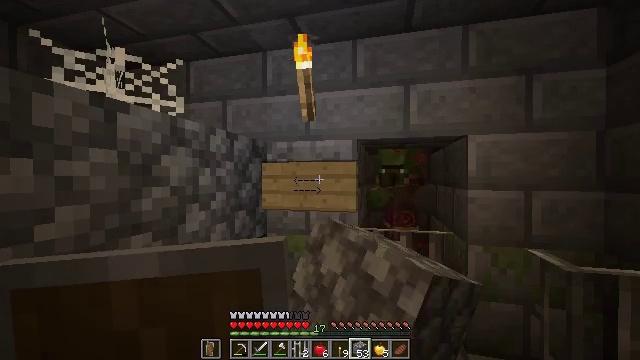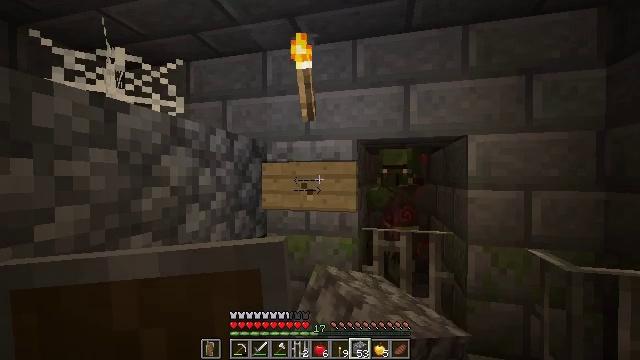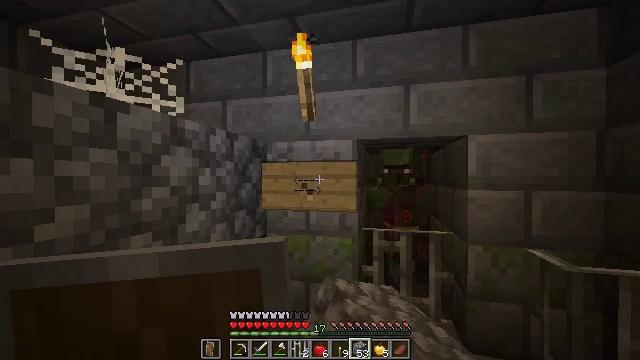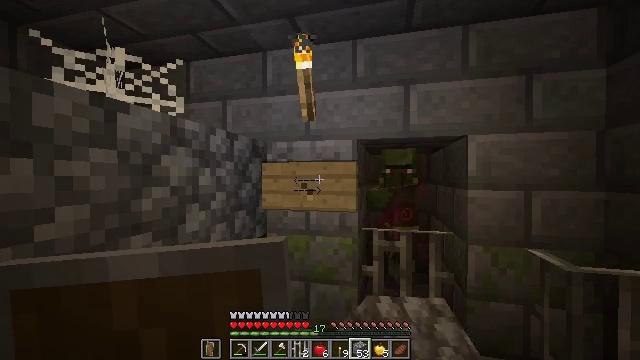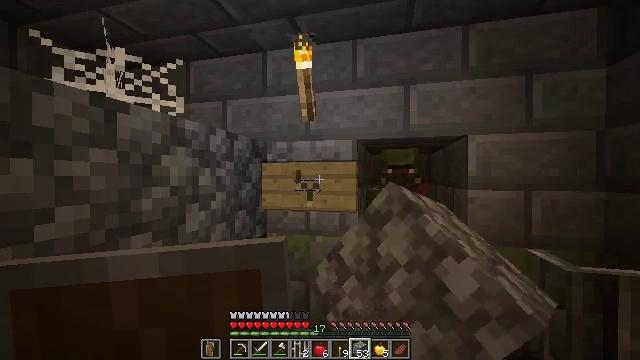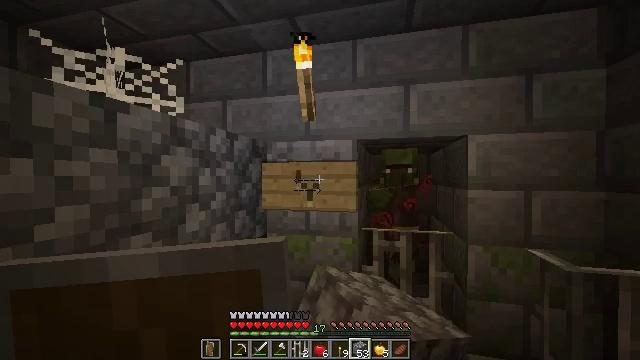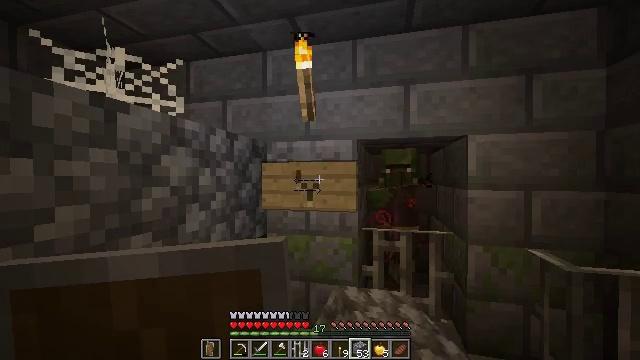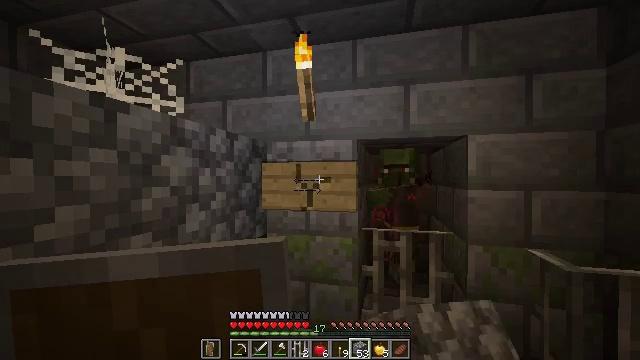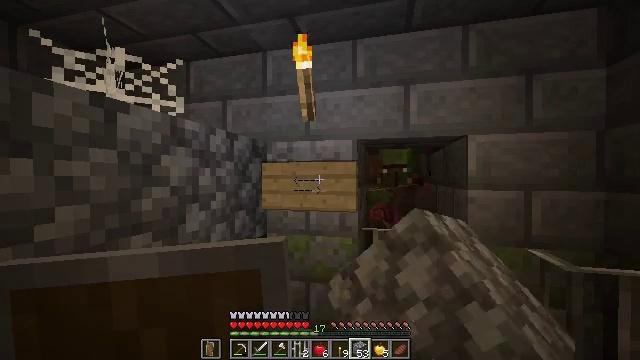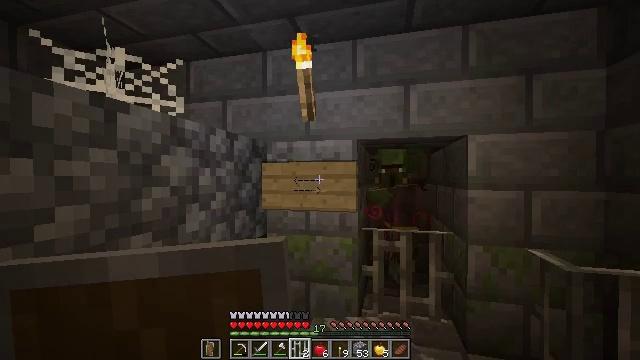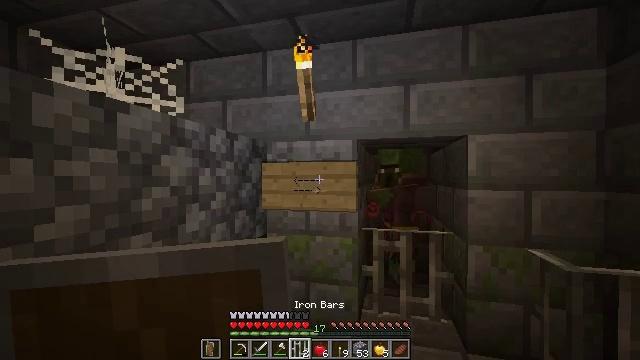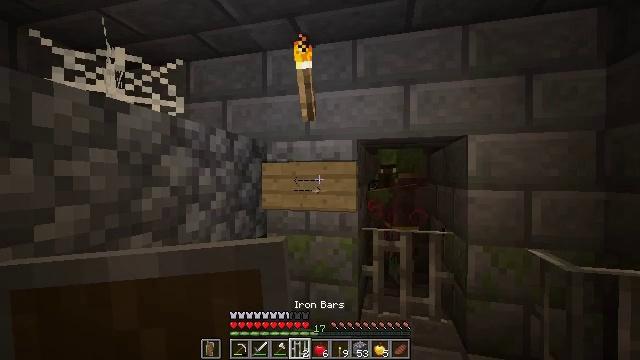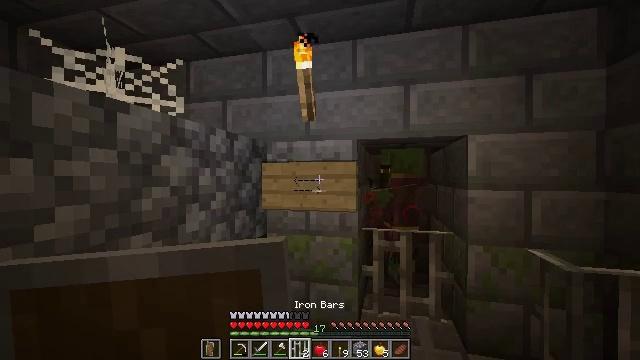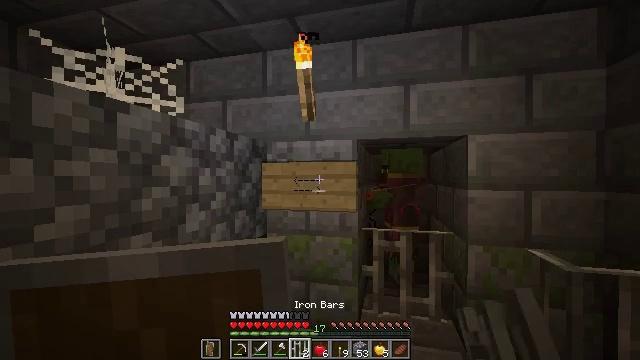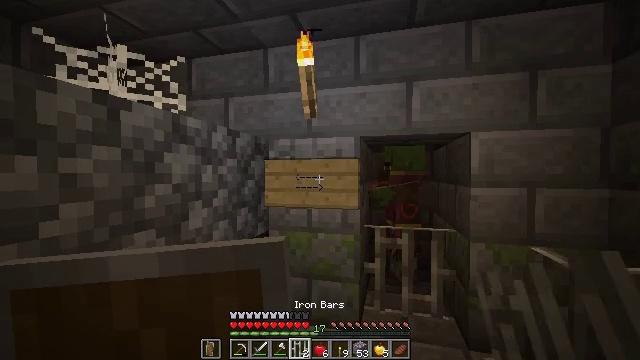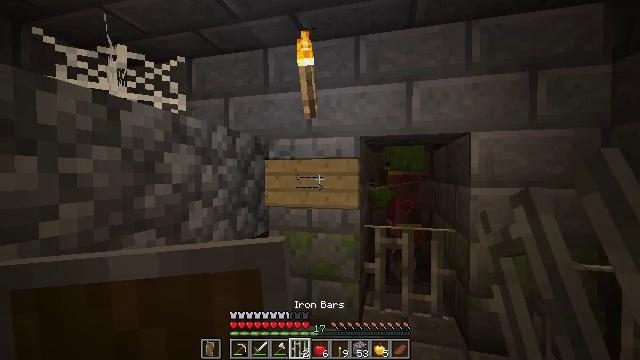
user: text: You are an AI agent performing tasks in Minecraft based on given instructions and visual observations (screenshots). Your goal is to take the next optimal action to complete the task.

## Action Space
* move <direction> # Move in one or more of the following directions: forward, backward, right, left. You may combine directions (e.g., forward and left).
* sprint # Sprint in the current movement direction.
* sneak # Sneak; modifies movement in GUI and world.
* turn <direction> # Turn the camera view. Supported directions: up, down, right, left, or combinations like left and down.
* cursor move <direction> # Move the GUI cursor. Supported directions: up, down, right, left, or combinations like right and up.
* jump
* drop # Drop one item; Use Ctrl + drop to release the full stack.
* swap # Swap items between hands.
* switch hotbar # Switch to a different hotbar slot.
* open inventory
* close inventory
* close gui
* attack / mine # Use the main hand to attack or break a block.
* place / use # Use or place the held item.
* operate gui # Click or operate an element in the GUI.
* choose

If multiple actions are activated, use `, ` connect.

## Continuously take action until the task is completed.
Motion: motion action
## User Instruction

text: Attack the oak wall sign to remove it.
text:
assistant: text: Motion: attack / mine
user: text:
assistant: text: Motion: attack / mine
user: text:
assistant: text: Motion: attack / mine
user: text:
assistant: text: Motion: attack / mine
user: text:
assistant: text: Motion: attack / mine
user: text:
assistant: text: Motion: attack / mine
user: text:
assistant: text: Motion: attack / mine
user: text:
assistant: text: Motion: no_op
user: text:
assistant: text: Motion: switch to hotbar 3, 4
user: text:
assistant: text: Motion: switch to hotbar 3, 4
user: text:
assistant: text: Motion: no_op
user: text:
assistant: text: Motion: no_op
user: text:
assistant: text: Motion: no_op
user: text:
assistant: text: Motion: no_op
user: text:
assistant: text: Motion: no_op
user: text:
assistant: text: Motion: no_op
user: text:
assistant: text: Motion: no_op
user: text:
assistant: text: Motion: no_op
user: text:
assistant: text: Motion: no_op
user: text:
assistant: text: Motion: no_op
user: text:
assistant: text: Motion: no_op
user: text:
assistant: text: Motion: no_op
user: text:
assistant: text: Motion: switch to hotbar 3
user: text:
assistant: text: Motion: switch to hotbar 3
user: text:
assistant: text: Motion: switch to hotbar 3
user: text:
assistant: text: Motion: switch to hotbar 3
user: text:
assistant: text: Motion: attack / mine
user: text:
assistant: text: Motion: attack / mine
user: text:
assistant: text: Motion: attack / mine
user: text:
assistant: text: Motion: attack / mine